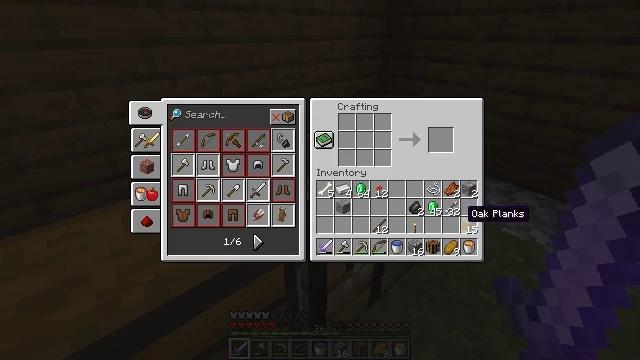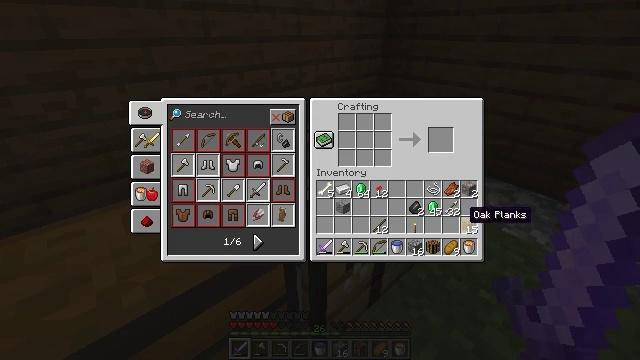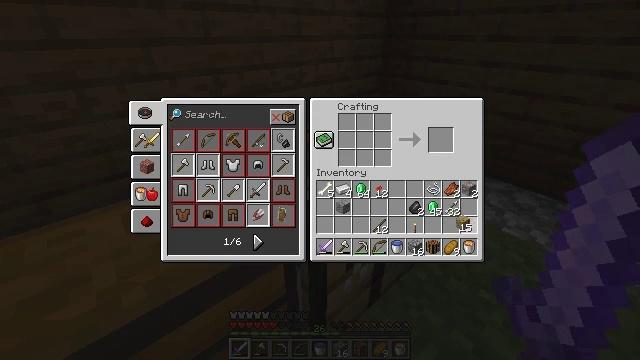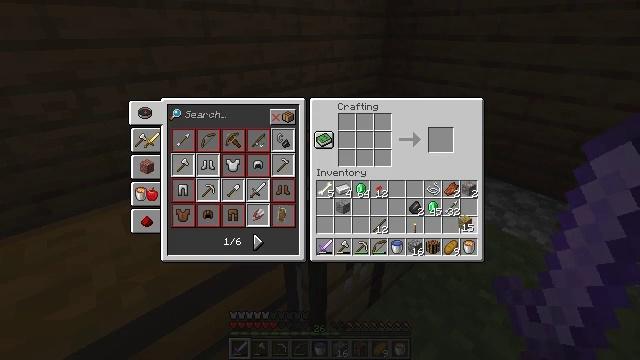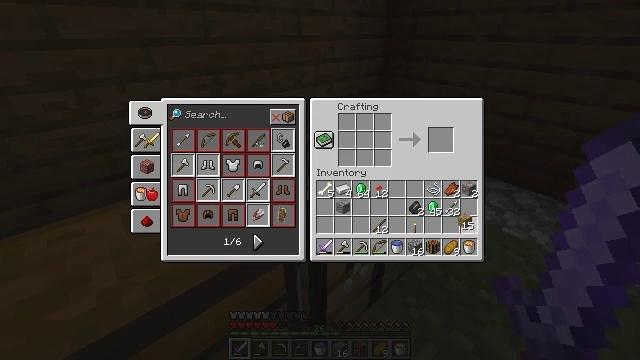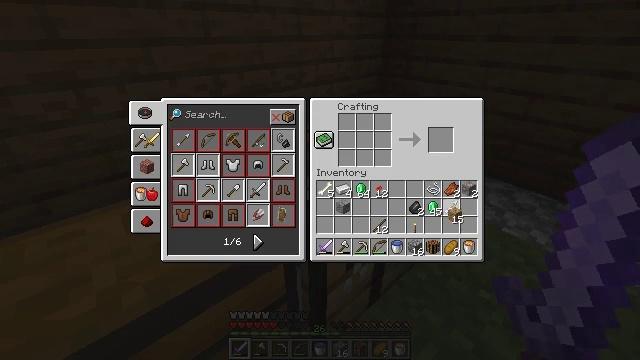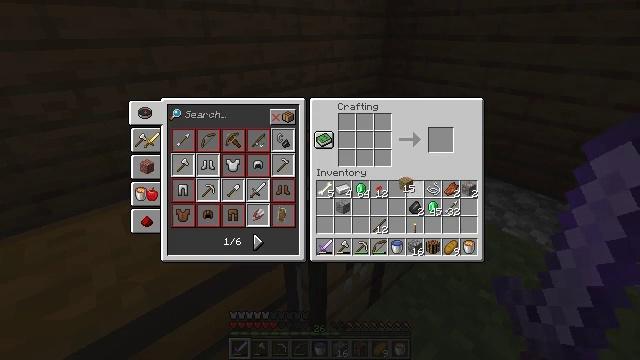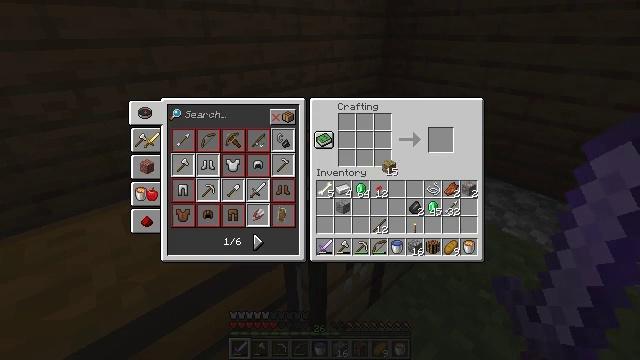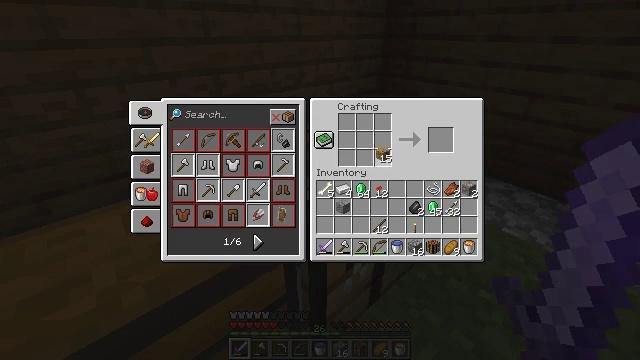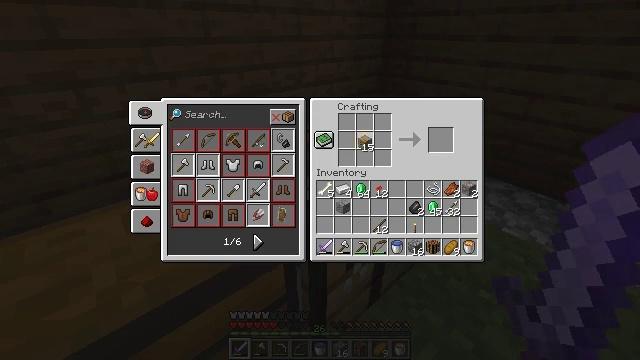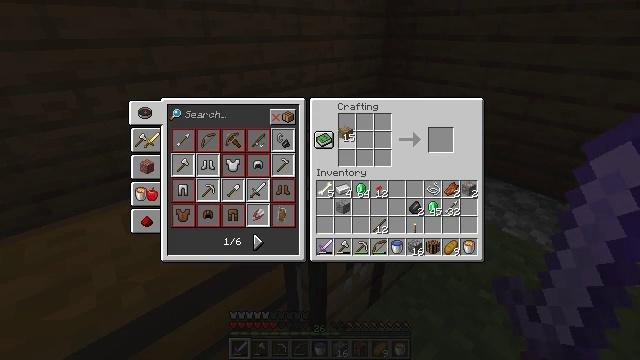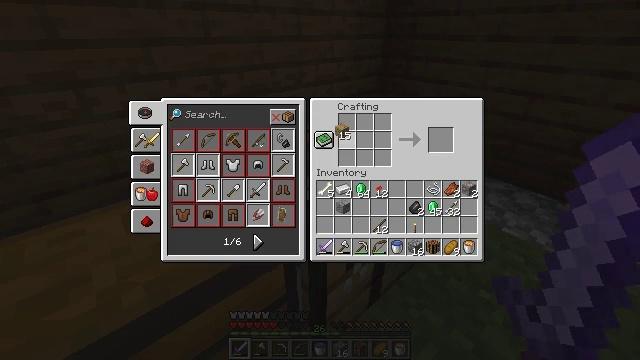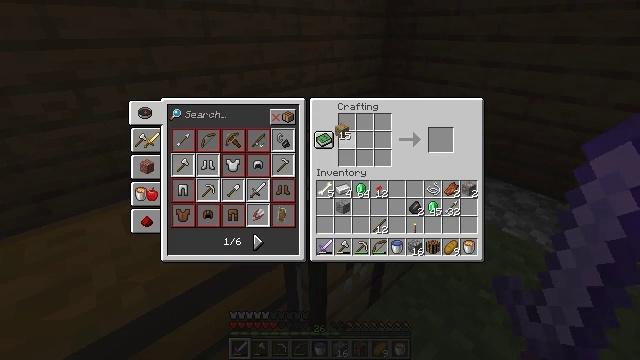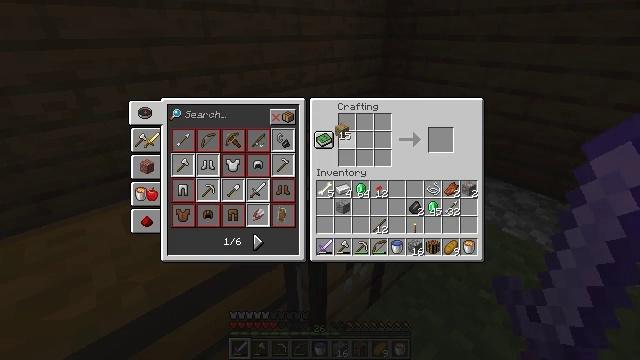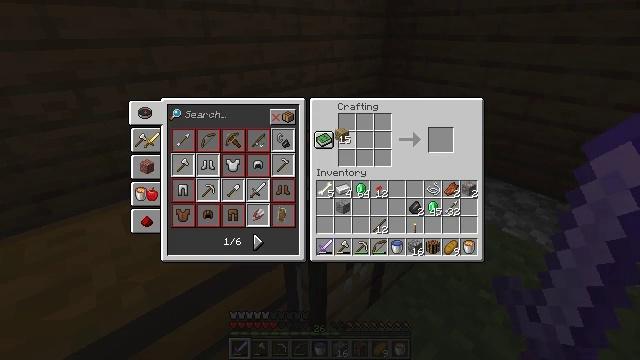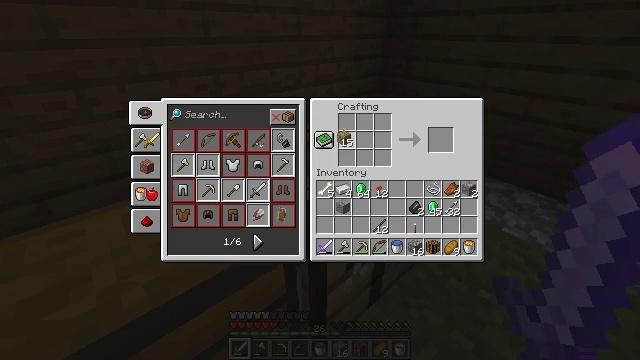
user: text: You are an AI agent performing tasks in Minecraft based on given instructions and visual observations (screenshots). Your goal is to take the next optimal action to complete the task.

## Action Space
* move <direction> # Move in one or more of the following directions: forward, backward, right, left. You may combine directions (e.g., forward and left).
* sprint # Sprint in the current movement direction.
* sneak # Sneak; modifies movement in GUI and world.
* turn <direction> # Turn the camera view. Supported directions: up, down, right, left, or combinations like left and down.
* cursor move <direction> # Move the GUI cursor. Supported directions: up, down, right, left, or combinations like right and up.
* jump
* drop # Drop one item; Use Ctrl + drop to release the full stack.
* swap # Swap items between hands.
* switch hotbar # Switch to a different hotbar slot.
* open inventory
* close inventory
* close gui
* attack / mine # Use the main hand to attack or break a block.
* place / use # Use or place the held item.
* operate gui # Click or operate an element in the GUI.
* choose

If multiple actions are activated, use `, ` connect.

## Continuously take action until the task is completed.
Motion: motion action
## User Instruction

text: Use a crafting table to make a smithing table.
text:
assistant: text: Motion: no_op
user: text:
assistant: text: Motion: operate gui
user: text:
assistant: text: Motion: operate gui
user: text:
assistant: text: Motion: operate gui
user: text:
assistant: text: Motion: cursor move left
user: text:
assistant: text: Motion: cursor move left and up
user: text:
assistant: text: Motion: cursor move left and up
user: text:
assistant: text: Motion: cursor move up
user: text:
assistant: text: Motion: cursor move left and up
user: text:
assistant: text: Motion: cursor move left and up
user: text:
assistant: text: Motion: no_op
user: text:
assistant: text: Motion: no_op
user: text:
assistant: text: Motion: no_op
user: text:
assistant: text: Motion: choose
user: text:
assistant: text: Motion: choose
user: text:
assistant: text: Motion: choose
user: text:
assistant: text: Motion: choose
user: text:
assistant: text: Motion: choose
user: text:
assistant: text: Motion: choose
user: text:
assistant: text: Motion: choose
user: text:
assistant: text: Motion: cursor move up, choose
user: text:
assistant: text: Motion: choose
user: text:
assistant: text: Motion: choose
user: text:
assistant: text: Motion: choose
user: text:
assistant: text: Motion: choose
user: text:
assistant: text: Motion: choose
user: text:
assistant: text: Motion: no_op
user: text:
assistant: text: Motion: cursor move down
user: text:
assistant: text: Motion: cursor move down
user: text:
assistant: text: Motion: no_op